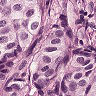
Metastatic tissue present: yes